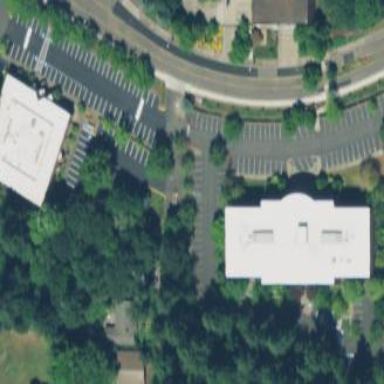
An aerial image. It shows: Parking area.